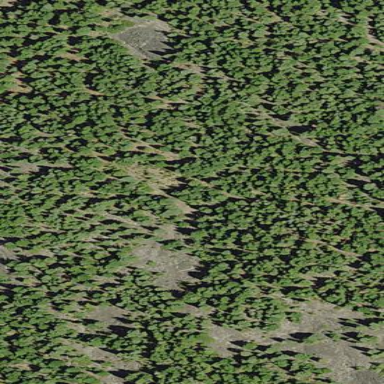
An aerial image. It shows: Forest area.